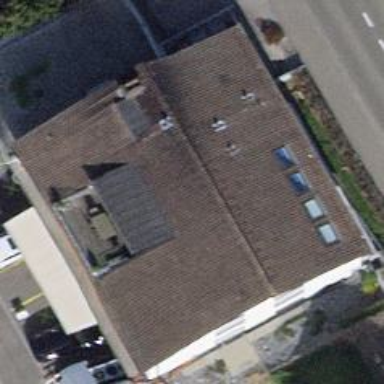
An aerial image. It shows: Image showing building with apartments.